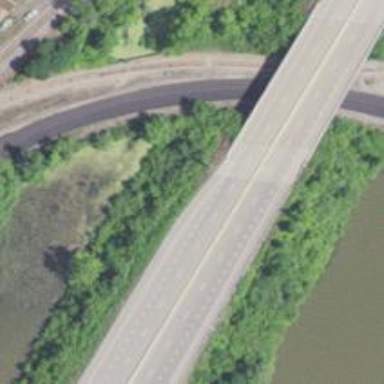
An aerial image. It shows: Bridge over motorway.